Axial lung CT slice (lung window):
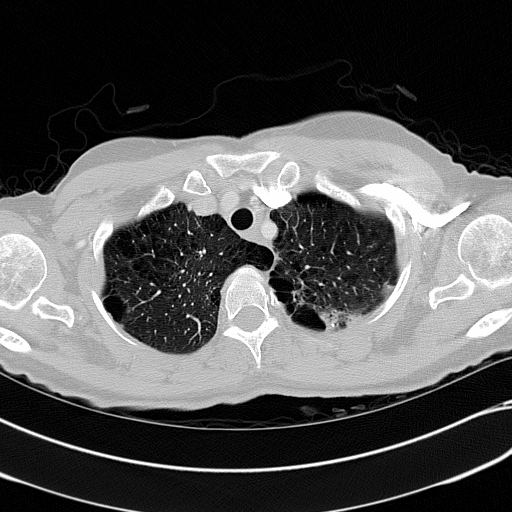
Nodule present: no